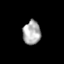
Tissue: skin
Cell type: Epithelial cells
Senescence score: 0.2177
Nuclear area (px): 410
Mean DAPI intensity: 174.405